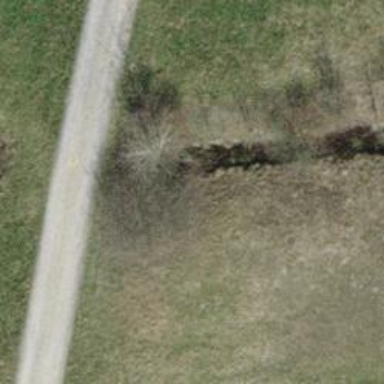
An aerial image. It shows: Ditch serving as waterway.